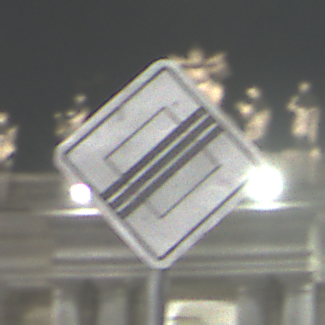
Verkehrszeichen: EndeVorfahrtsstrasse
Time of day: Night
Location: Outdoor (Urban)
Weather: PartlyCloudy
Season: NotSpecified
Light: Artificial